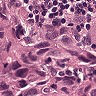
Metastatic tissue present: yes